Field crop: tomato
Growth stage: 1
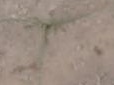
Species: cyperus